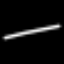
Label: line